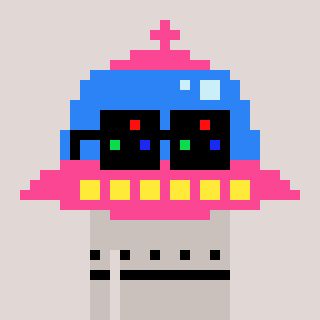
a pixel art character with square black sunglasses, a ufo-shaped head and a foggrey-colored body on a warm background